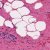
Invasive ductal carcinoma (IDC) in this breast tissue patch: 0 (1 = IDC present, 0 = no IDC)